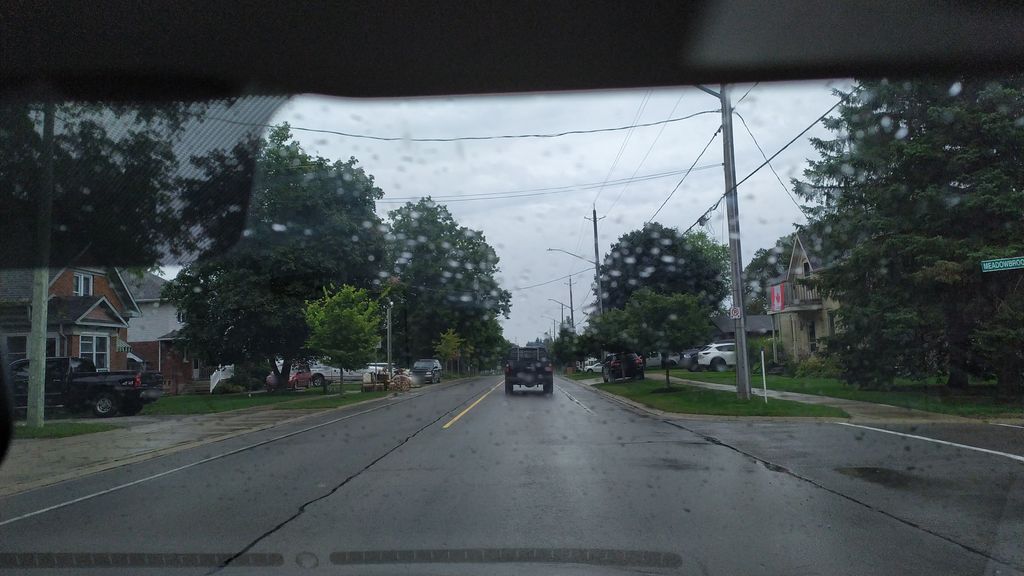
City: kitchener-waterloo